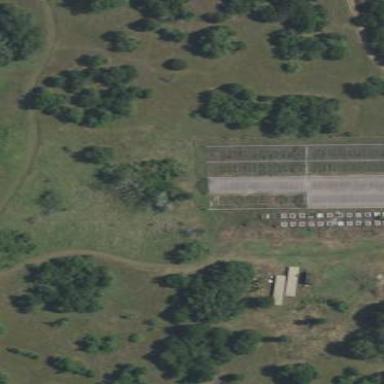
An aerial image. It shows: Area dedicated to greenhouse horticulture.